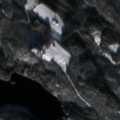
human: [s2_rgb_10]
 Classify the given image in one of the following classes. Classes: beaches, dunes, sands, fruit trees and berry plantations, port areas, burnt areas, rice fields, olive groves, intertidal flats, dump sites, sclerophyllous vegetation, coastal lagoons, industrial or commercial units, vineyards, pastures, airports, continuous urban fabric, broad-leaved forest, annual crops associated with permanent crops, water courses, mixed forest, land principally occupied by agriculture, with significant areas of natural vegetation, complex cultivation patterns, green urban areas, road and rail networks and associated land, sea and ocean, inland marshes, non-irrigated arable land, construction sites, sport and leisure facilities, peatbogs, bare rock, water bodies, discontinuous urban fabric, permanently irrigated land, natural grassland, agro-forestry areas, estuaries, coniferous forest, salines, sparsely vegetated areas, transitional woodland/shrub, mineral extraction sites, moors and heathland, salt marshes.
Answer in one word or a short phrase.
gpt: coniferous forest, mixed forest, transitional woodland/shrub, water bodies